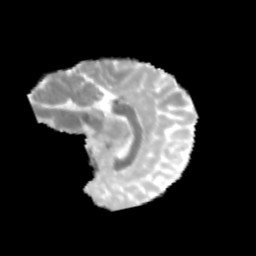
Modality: MD
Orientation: sagittal
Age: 11
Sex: male
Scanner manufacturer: siemens
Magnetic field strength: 3 T
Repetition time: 3.8 s
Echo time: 0.07 s